Field crop: maize
Growth stage: 2
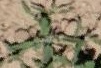
Species: atriplex